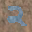
Label: 2